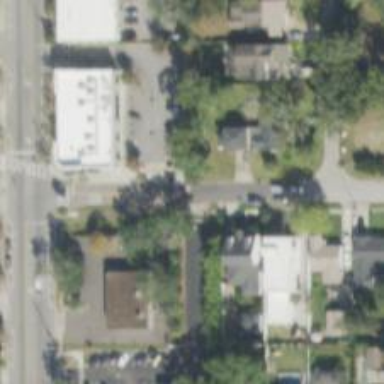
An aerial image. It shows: Residential road with asphalt surface. There is sidewalk on the left side.